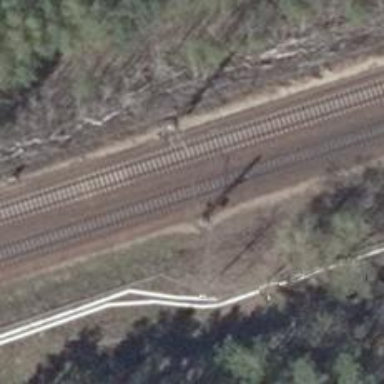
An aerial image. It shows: Railway track with contact lines for electrification.